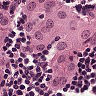
Metastatic tissue present: yes